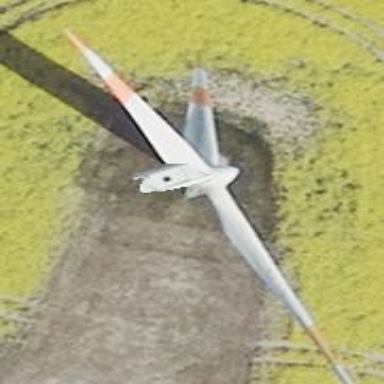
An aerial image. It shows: Wind generator powered by Vestas horizontal axis wind turbine.